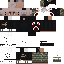
A male skeleton skin with dark skin, wearing brown bald dressed in a black armor chest and black pants, featuring a closed mouth.